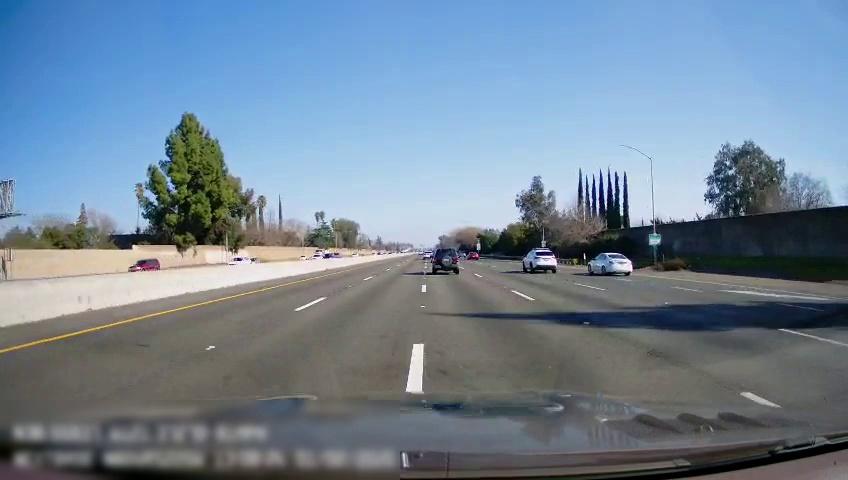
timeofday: Day
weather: Sunny
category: Drivable Space
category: Vehicles | Car
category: Vehicles | Car
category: Vehicles | SUV
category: Vehicles | SUV
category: Vehicles | SUV
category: Vehicles | Car
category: Vehicles | Other LV
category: Vehicles | SUV
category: Vehicles | Car
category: Lanes | Current Lane
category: Lanes | Alternate Lane
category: Lanes | Alternate Lane
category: Lanes | Alternate Lane
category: Lanes | Alternate Lane
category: Lanes | Alternate Lane
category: Lanes | Alternate Lane